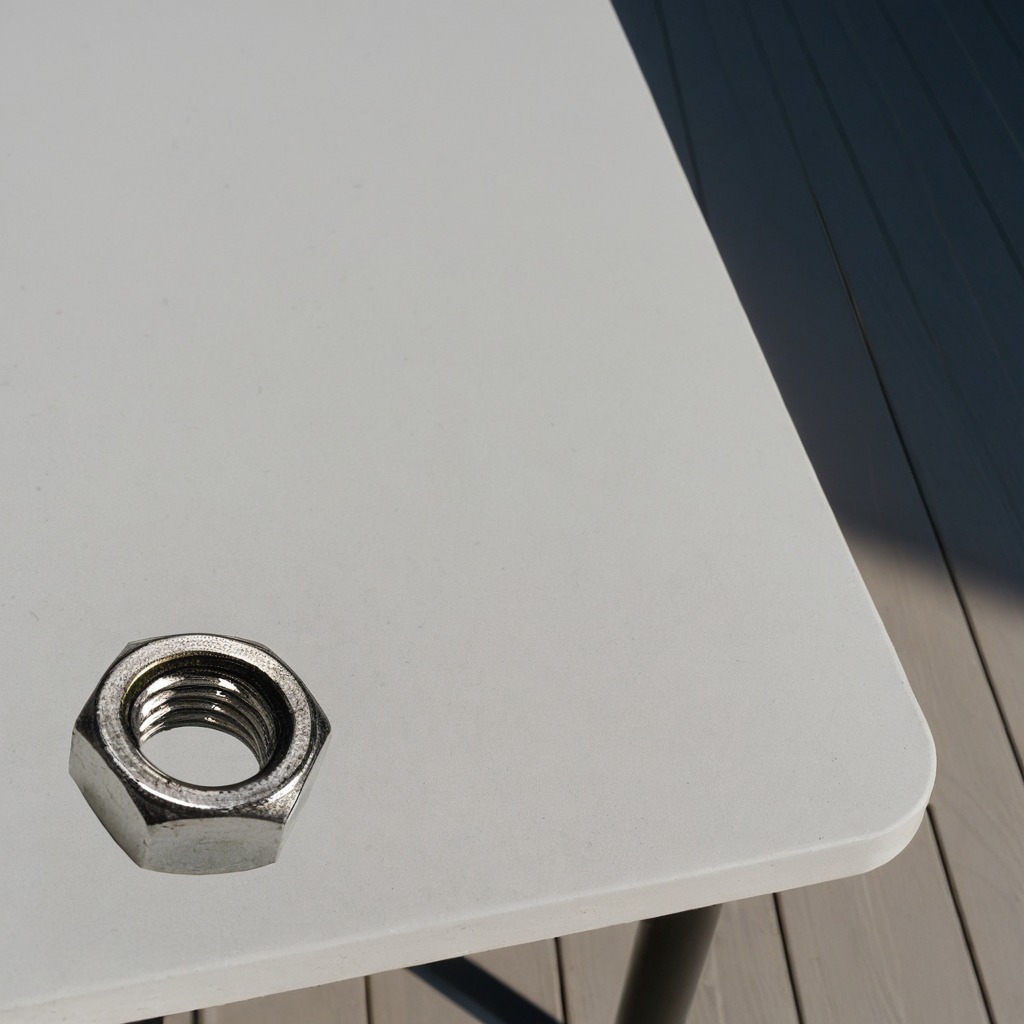
A metal nut is lying on the table.